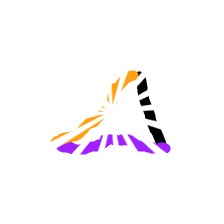
Shape: triangle